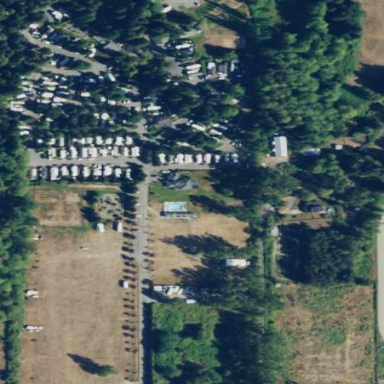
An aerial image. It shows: Campsite designated for tourism.